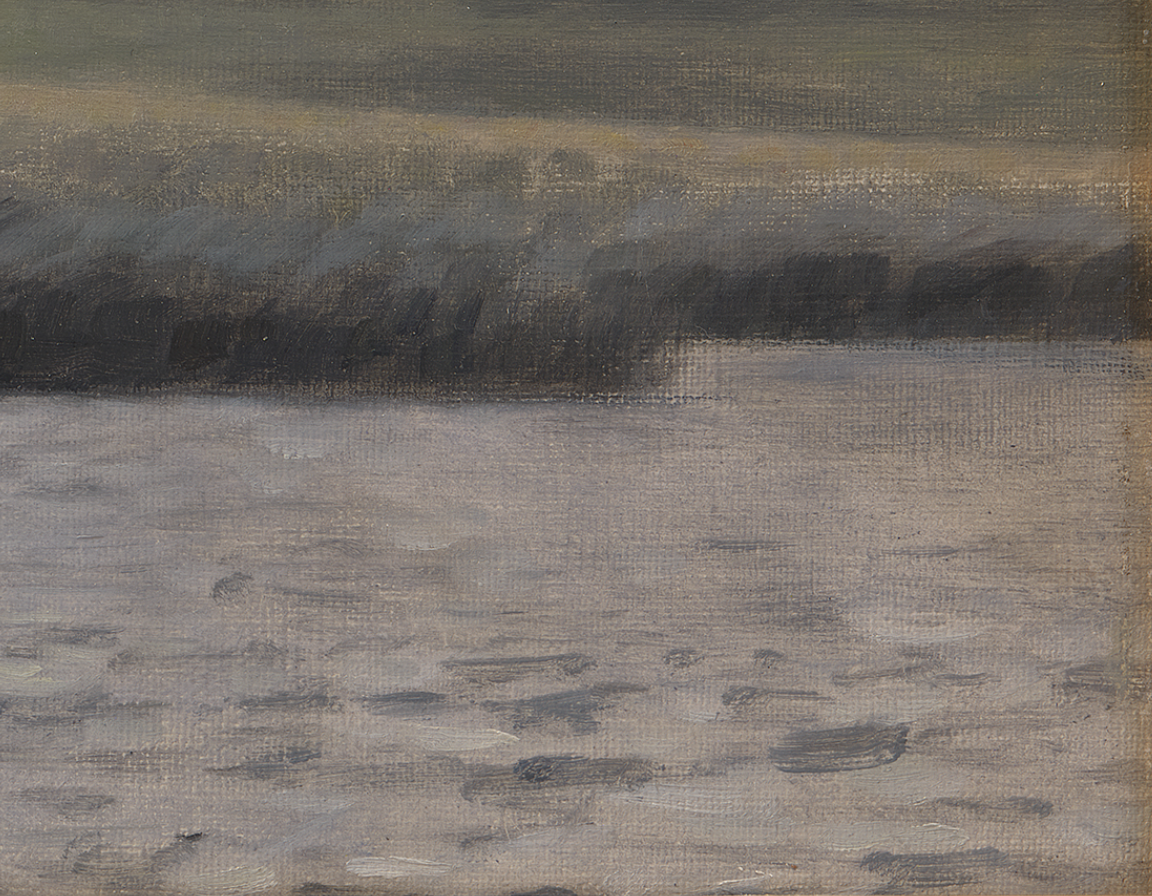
landscape painting, wide, overcast daylight, dark embankment above grey rippled water surface narrow warm-toned strip at top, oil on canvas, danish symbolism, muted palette